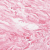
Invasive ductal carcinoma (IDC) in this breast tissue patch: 0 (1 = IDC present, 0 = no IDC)